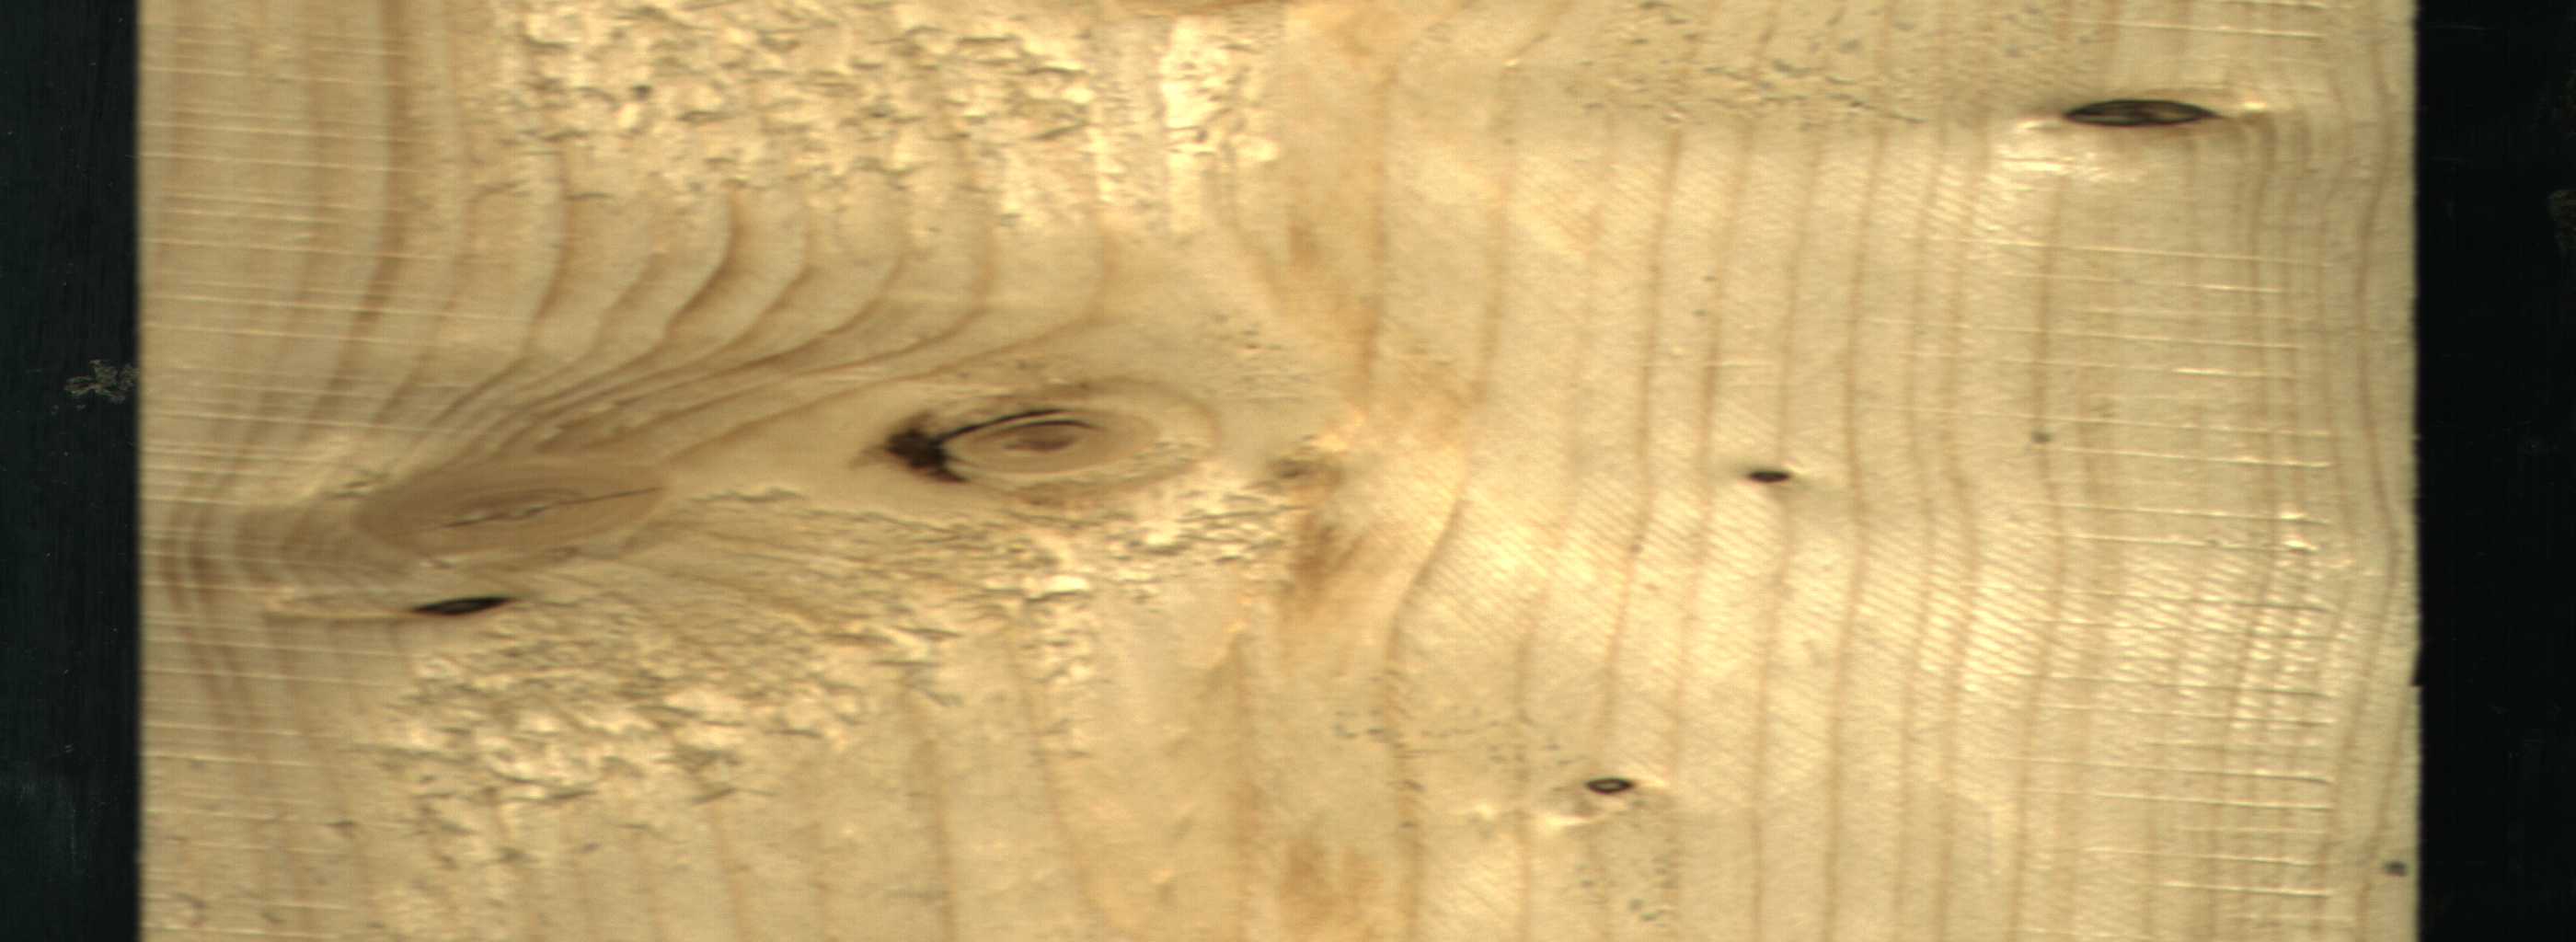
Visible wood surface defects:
knot_with_crack
Dead_Knot
Dead_Knot
Dead_Knot
Dead_Knot
Dead_Knot
Live_Knot